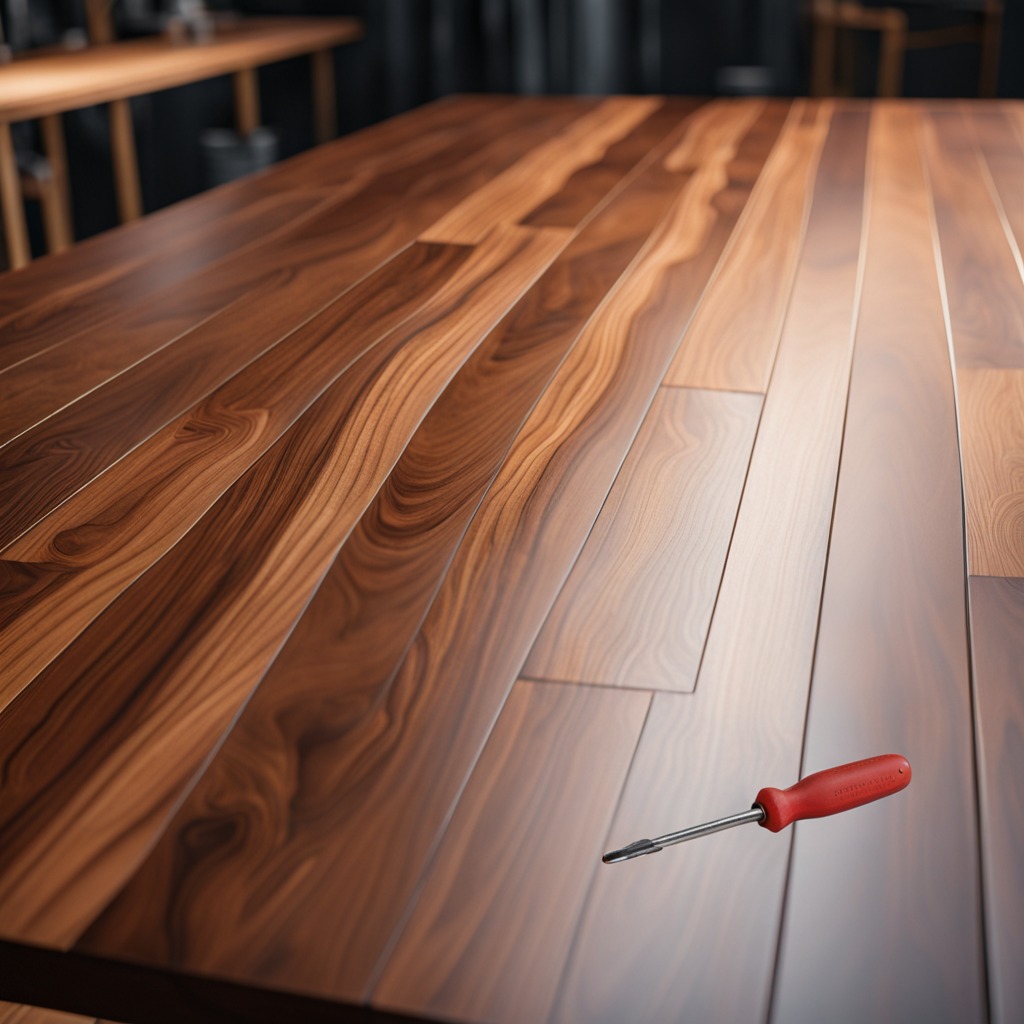
A screwdriver is lying on the wooden table in a carpentry studio.